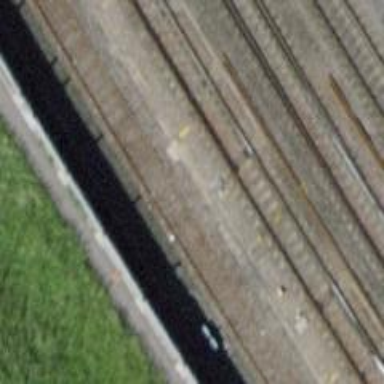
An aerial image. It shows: Railway switch.